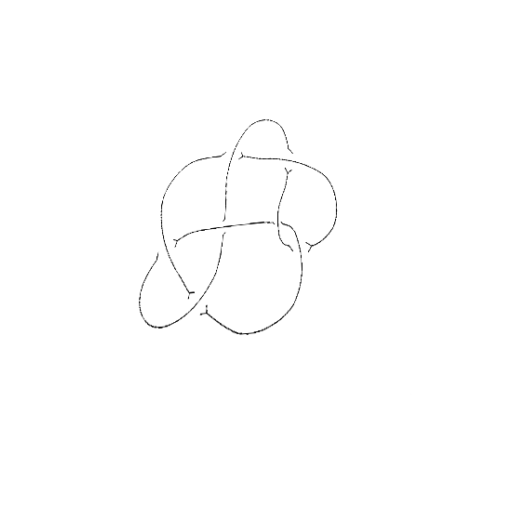
Crossing number: 7